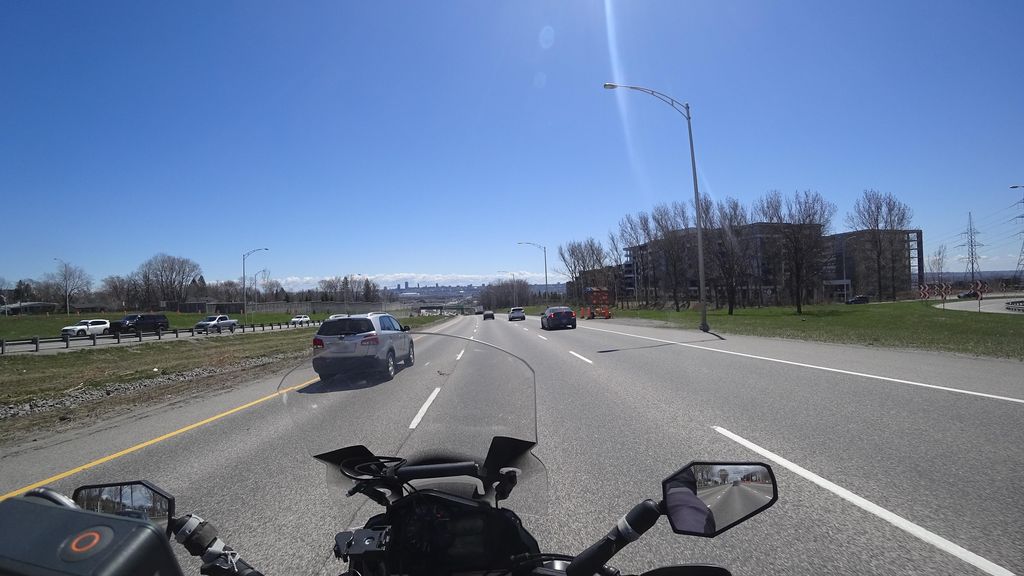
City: quebec_city